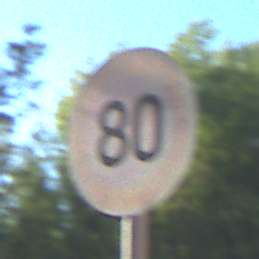
Verkehrszeichen: Geschwindigkeit80
Umgebung: Outdoor, Suburban
Tageszeit: MorningAfternoon
Wetter: PartlyCloudy
Licht: Natural
Jahreszeit: NotSpecified
Kontrast: HighContrast